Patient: sex M, age 66
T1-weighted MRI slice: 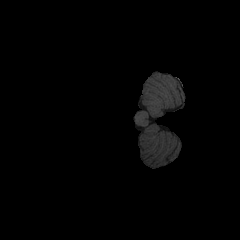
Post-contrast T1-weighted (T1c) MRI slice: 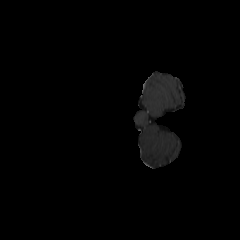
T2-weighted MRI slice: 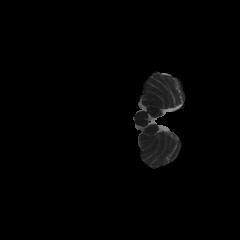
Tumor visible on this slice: no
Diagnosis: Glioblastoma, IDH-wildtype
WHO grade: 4